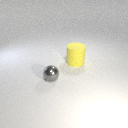
small gray metal sphere to the left of large yellow rubber cylinder